Field crop: maize
Growth stage: 2
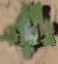
Species: chenopodium